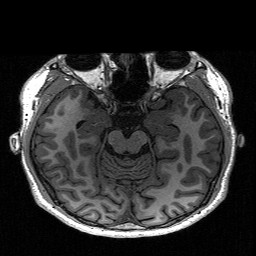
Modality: T1w
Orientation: coronal